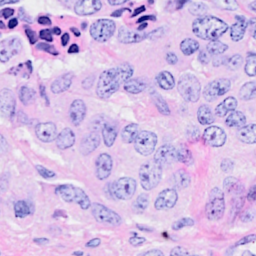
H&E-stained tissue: Breast